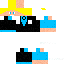
A male human skin with medium skin, wearing blonde long hair dressed in a blue hoodie and blue pants, featuring a closed mouth.